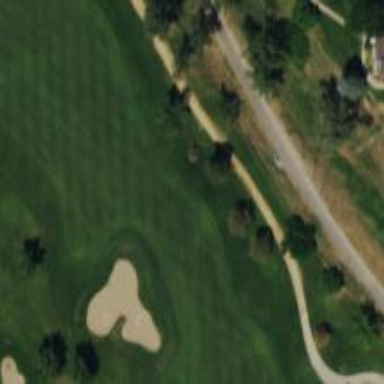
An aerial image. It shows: Golf hole for the sport of golf.